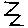
Label: zigzag